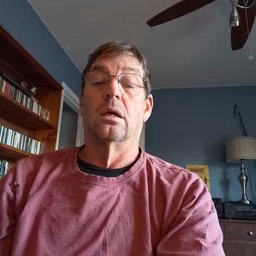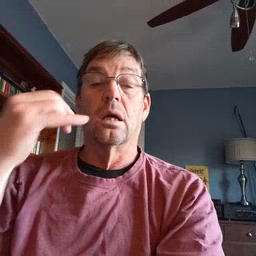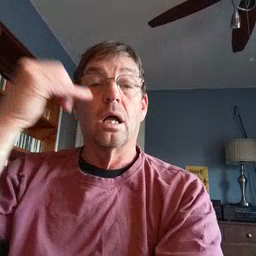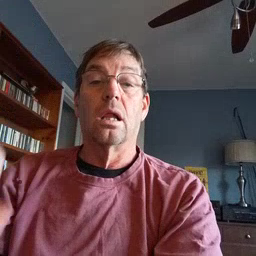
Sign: callonphone